Field crop: maize
Growth stage: 1
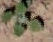
Species: chenopodium